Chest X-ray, PA view. Patient: 48 years old, sex M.
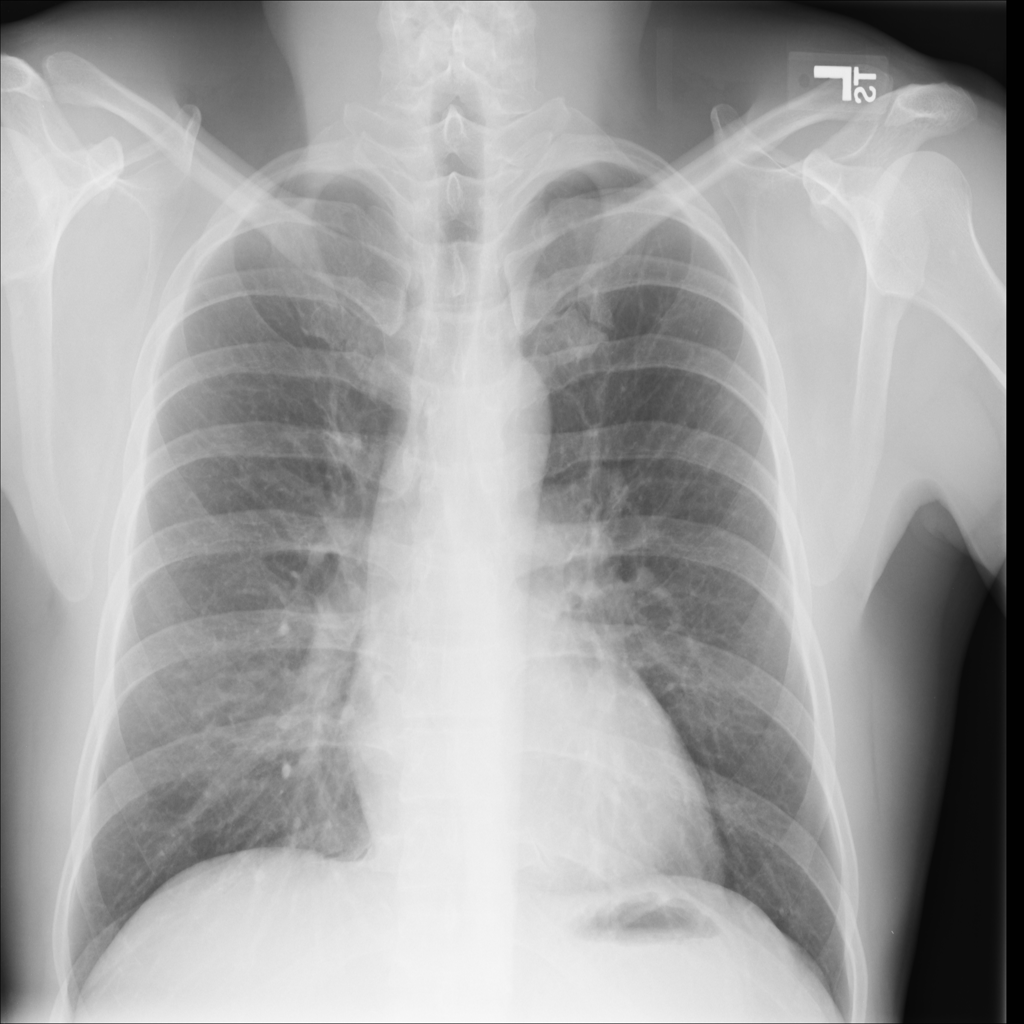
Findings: No Finding